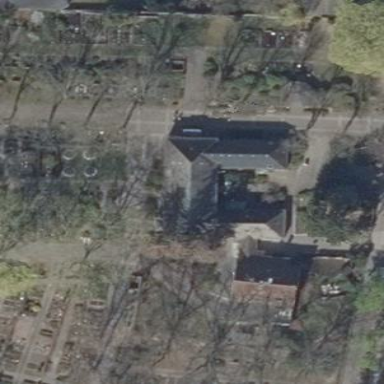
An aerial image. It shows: Chapel that serves as place of worship.